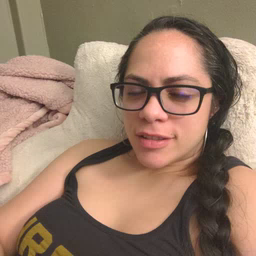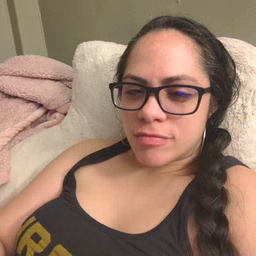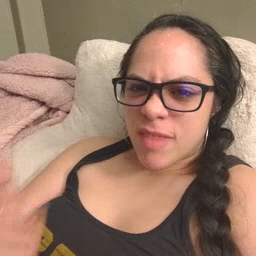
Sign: every